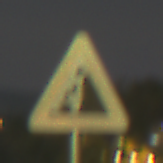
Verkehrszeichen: SteinschlagRechts
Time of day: Night
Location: Outdoor (Urban)
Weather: PartlyCloudy
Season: NotSpecified
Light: Artificial